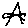
Label: star